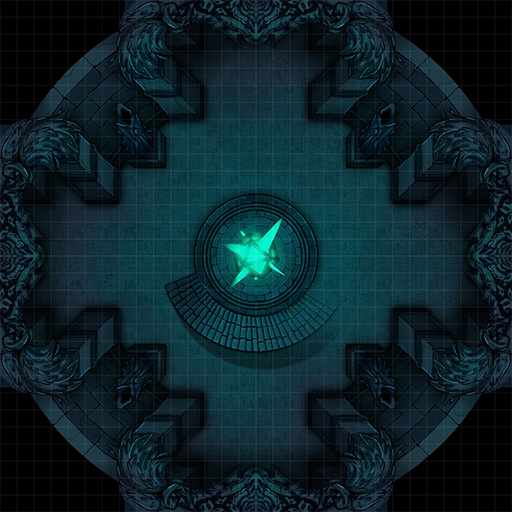
A D&D Grid Map temple with south entrace east entrance west entrance north entrance statues stairs and glowing altar in the center ornate black background (Castle Core Room Map)